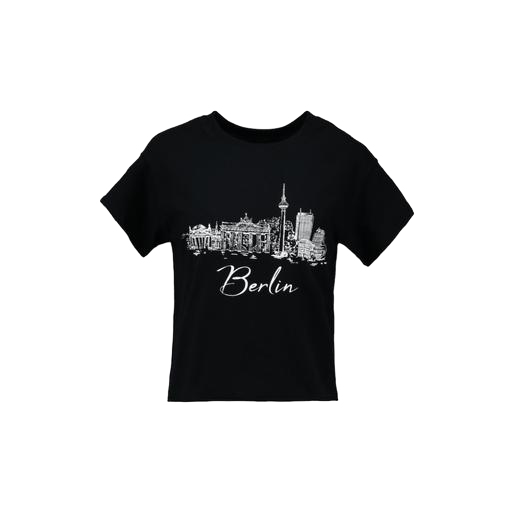
black city print boyfriend t-shirt, multicolor black stockholm t-shirt, black whiteprint t-shirt, white background